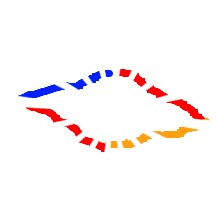
Shape: rhombus